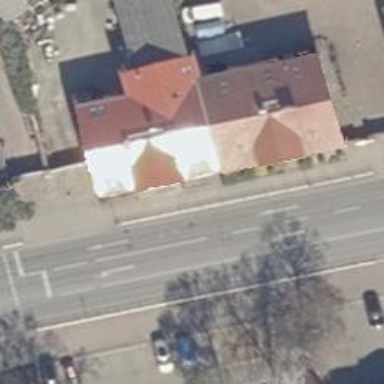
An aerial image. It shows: Restaurant.